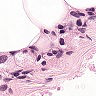
Metastatic tissue present: yes